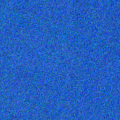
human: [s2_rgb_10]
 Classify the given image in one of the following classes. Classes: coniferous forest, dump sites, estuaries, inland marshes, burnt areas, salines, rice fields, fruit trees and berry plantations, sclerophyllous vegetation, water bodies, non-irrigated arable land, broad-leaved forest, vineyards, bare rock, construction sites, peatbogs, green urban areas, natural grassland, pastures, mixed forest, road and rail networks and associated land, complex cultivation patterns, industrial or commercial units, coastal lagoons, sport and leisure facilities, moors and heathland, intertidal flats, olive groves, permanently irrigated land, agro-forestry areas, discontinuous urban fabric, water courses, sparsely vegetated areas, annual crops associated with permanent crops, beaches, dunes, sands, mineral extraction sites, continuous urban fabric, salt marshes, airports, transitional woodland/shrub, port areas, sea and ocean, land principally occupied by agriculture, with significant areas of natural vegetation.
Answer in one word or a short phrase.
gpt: sea and ocean